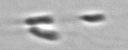
Label: Dinobryon